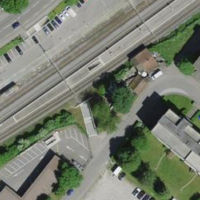
EUNIS habitat code: 54
Species observed at this site:
Chorthippus biguttulus
Chorthippus brunneus